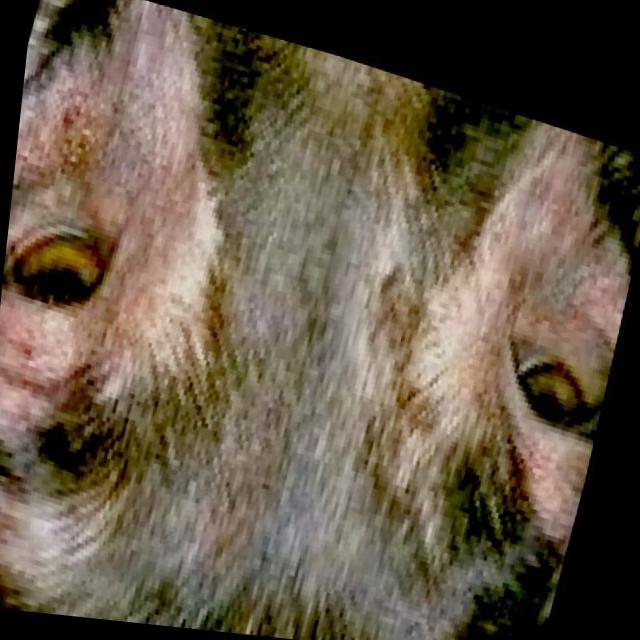
Canine hypersensitivity reaction — allergic skin response with urticaria, erythema, pruritus, and angioedema. May be food, environmental, or flea allergy related.